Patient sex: M
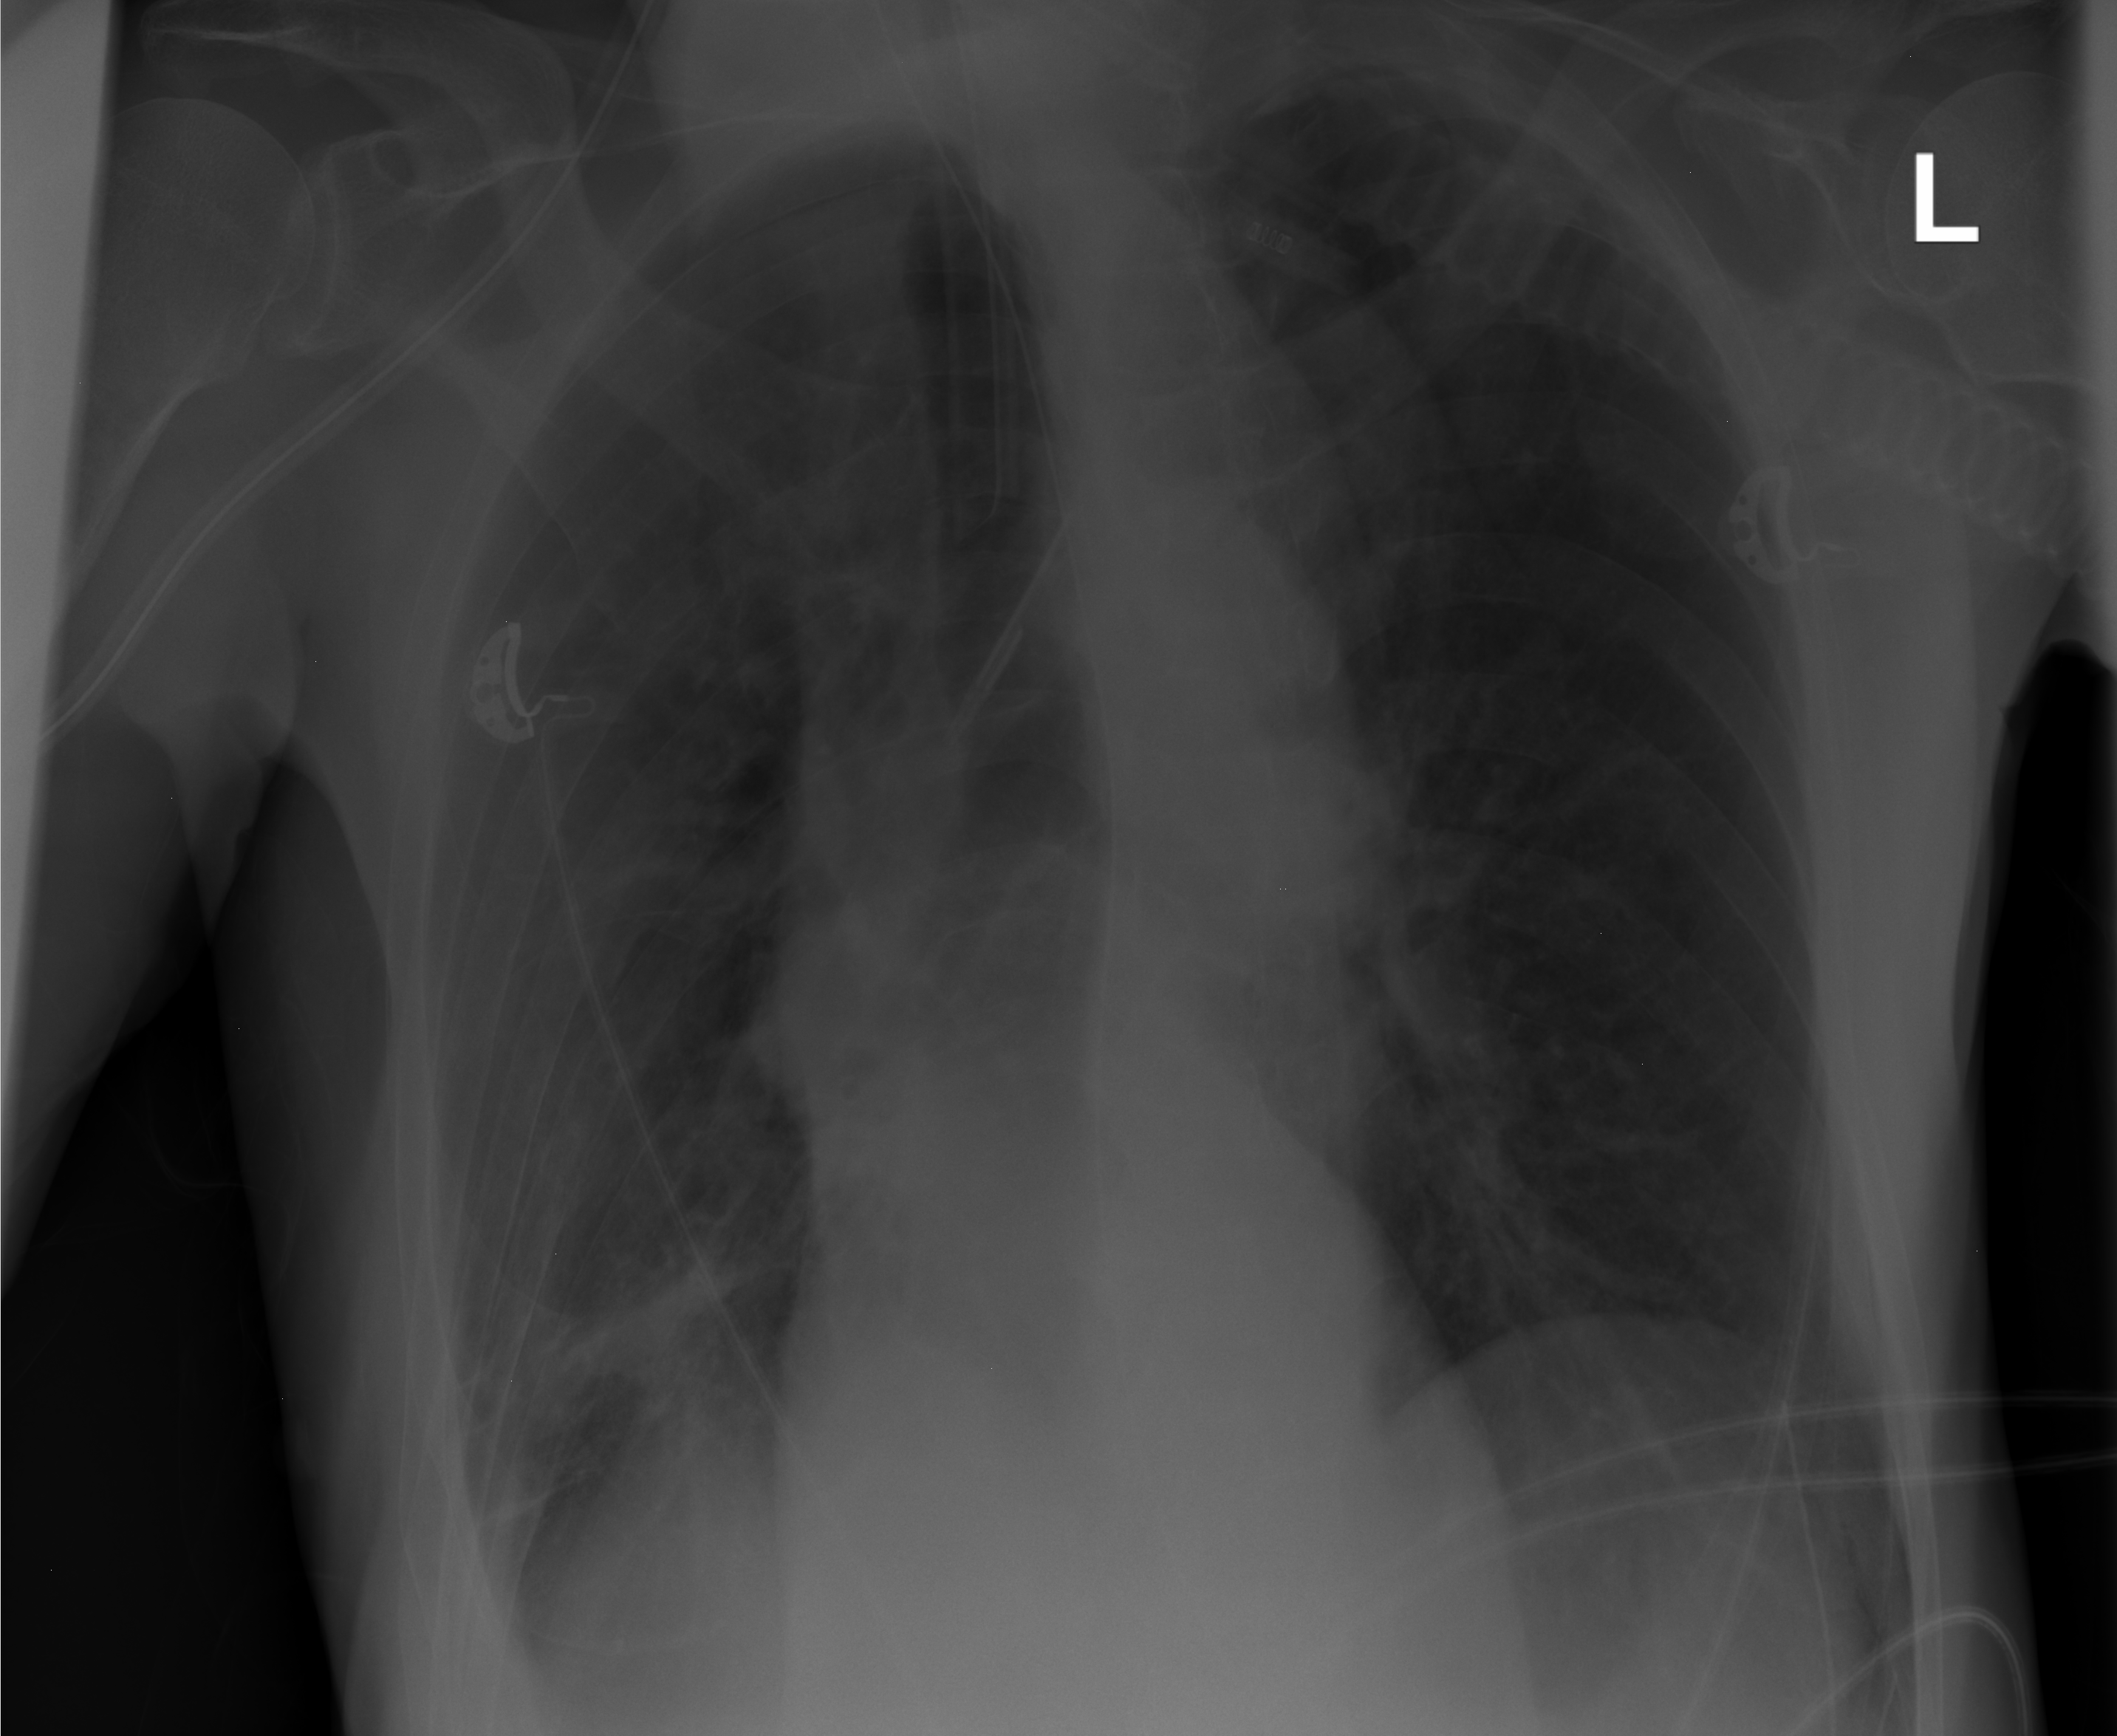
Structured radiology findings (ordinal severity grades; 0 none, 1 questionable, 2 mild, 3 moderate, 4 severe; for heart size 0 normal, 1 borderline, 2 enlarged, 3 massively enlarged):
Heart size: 0
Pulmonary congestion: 0
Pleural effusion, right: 0
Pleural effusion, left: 0
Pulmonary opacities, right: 2
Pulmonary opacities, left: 0
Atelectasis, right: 2
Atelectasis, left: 1